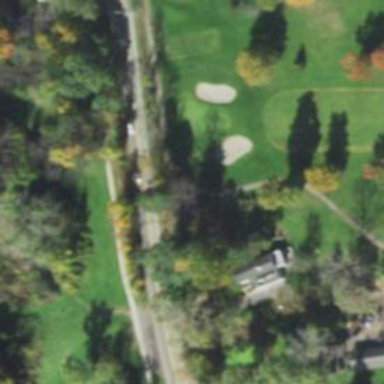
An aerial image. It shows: Path used for both walking and golf.